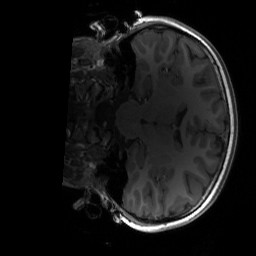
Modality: T1w
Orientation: coronal
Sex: female
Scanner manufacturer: siemens
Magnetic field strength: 3 T
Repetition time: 1.9 s
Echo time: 0.00243 s